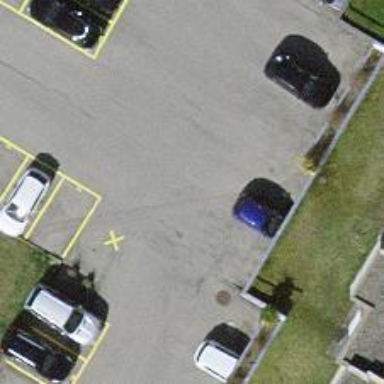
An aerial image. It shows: Road serving as parking aisle.